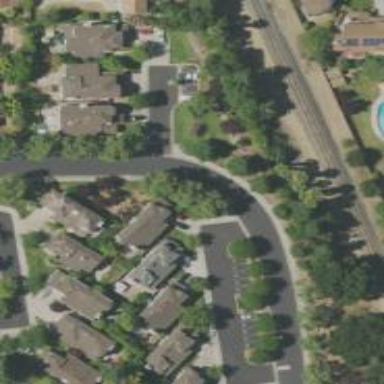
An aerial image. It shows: Residential road with separate sidewalk.